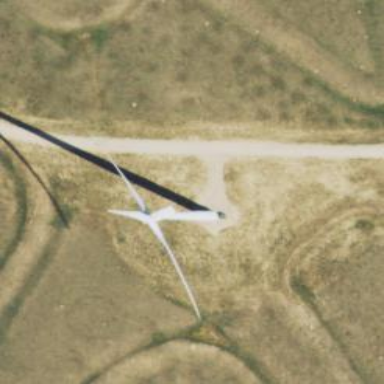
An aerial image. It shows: Wind generator powered by horizontal-axis wind turbine.